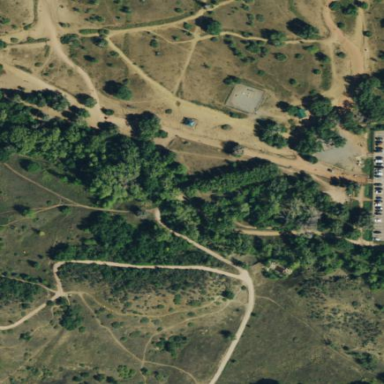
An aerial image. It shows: Fenced dog park area for leisure land.